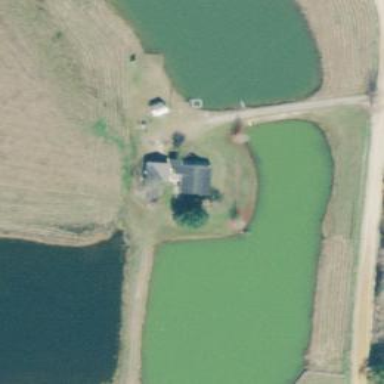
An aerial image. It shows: Pond surrounded by natural water.